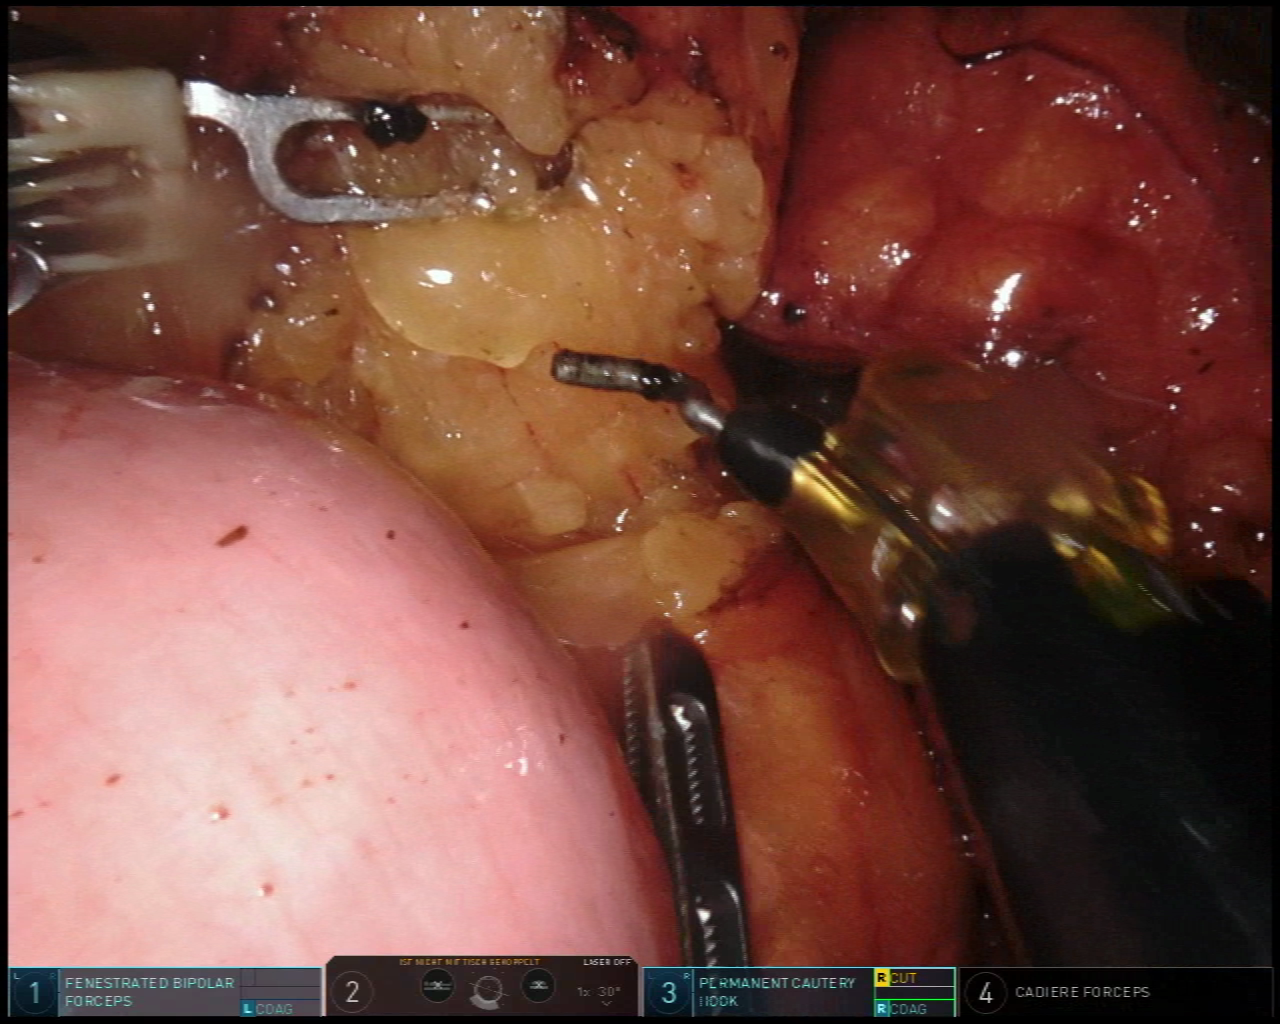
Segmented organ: pancreas
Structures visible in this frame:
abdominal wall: no
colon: no
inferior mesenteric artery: no
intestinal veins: no
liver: no
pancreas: yes
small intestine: yes
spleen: no
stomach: no
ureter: no
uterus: no
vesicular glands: no